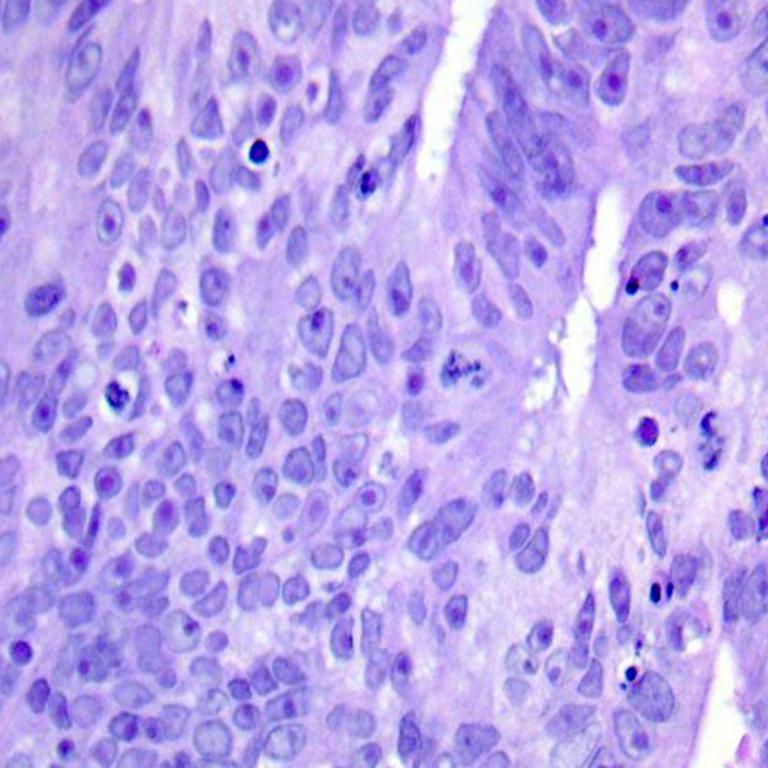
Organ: colon
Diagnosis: adenocarcinomas